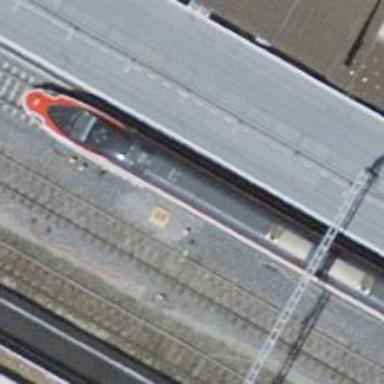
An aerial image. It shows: Railway stop with public transport stop position.